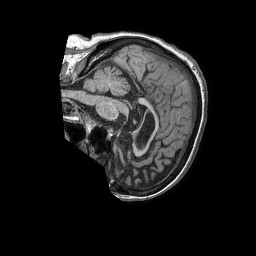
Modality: T1w
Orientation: sagittal
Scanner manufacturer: philips
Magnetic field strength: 1.5 T
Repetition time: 0.007691 s
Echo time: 0.003503 s